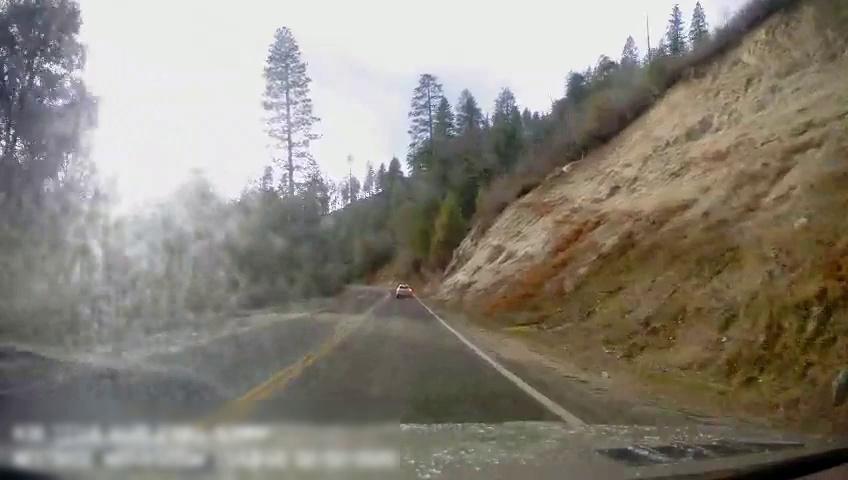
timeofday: Day
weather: Sunny
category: Drivable Space
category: Vehicles | Car
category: Lanes | Current Lane
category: Lanes | Current Lane
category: Lanes | Current Lane